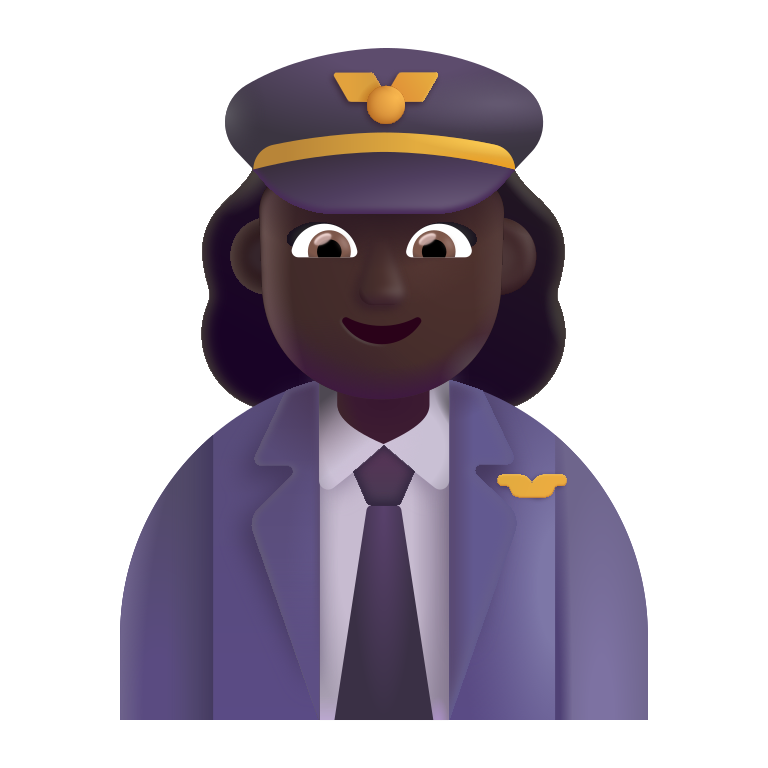
woman pilot color dark